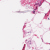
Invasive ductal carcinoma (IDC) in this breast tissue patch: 0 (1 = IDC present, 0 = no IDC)